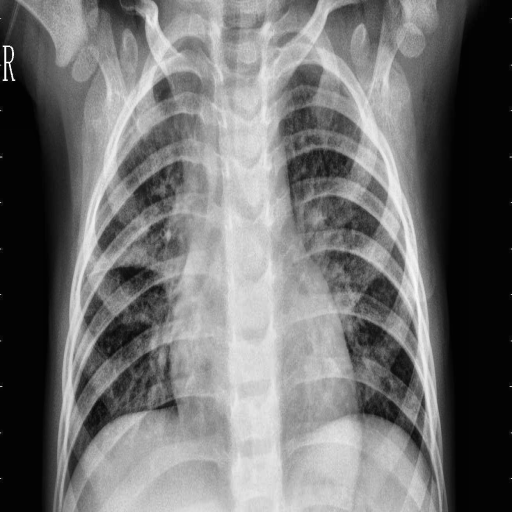
Finding: PNEUMONIA